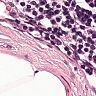
Metastatic tissue present: no